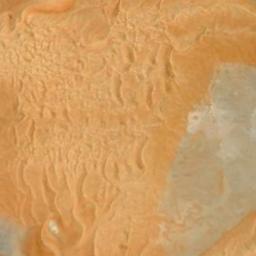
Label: desert